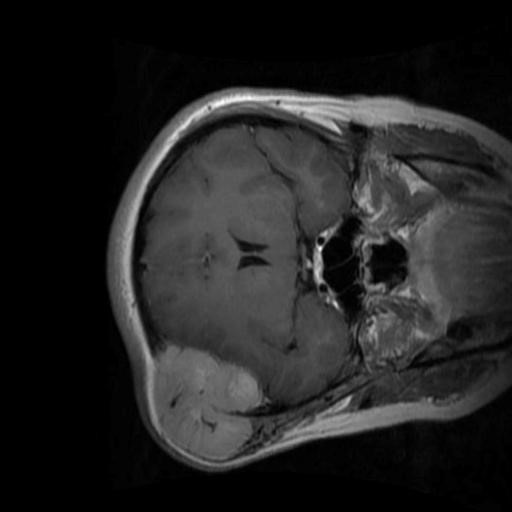
Label: brain_menin